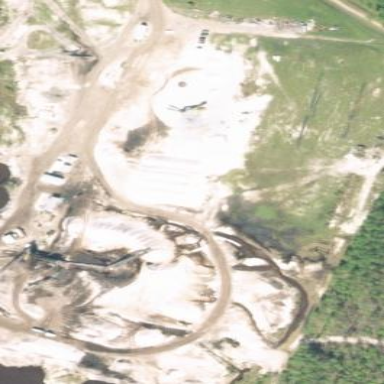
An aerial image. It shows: Quarry extracting sand as natural resource.